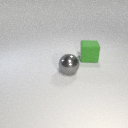
large gray metal sphere to the left of large green rubber cube